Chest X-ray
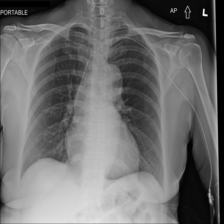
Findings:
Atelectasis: negative
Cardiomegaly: negative
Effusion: negative
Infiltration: negative
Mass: negative
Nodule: negative
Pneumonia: negative
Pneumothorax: negative
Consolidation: negative
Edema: negative
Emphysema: negative
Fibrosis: negative
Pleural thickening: negative
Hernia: negative